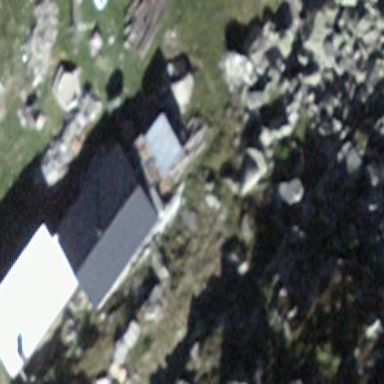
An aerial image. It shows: Wilderness hut building.